Field crop: tomato
Growth stage: 1
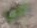
Species: solanum